Field crop: tomato
Growth stage: 1
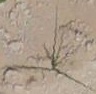
Species: cyperus